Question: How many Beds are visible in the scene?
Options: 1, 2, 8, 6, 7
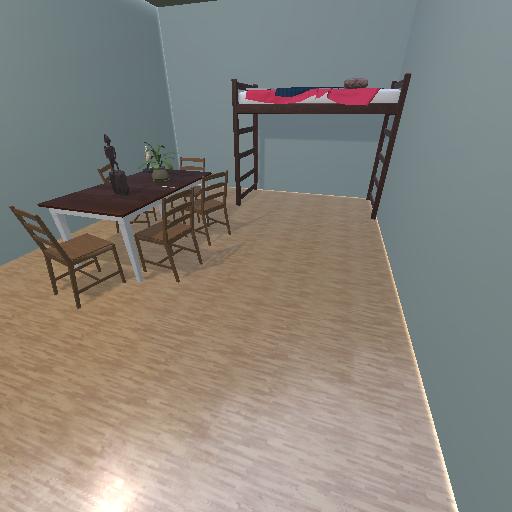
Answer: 1